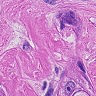
Metastatic tissue present: yes